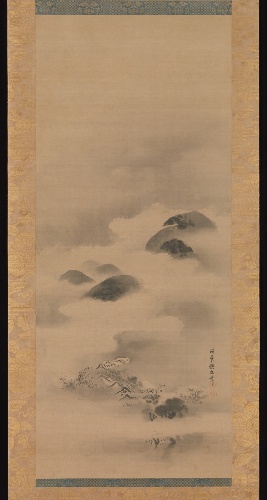
Title: 狩野探幽筆　月夜山水図|Landscape in Moonlight
Artist: Kano Tan'yū
Artist bio: Japanese, 1602–1674
Date: after 1662
Object type: Hanging scroll
Classification: Paintings
Medium: One of a triptych of hanging scrolls; ink on silk
Culture: Japan
Period: Edo period (1615–1868)
Dimensions: Image: 39 5/8 x 16 3/4 in. (100.6 x 42.5 cm)
Overall: 75 1/4 x 23 1/2 in. (191.1 x 59.7 cm)
Department: Asian Art
Credit line: The Harry G. C. Packard Collection of Asian Art, Gift of Harry G. C. Packard, and Purchase, Fletcher, Rogers, Harris Brisbane Dick, and Louis V. Bell Funds, Joseph Pulitzer Bequest, and The Annenberg Fund Inc. Gift, 1975
Accession year: 1975
Repository: Metropolitan Museum of Art, New York, NY
Tags: Landscapes